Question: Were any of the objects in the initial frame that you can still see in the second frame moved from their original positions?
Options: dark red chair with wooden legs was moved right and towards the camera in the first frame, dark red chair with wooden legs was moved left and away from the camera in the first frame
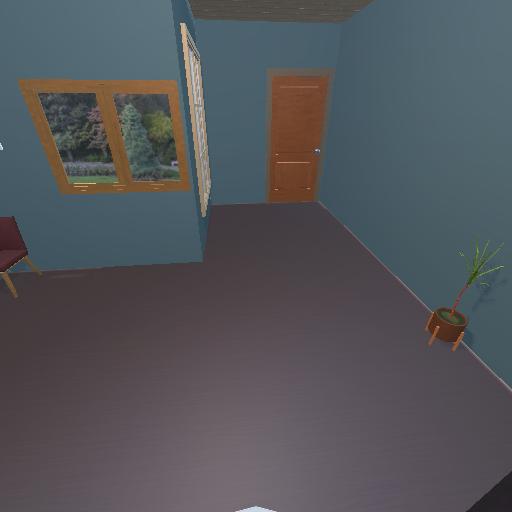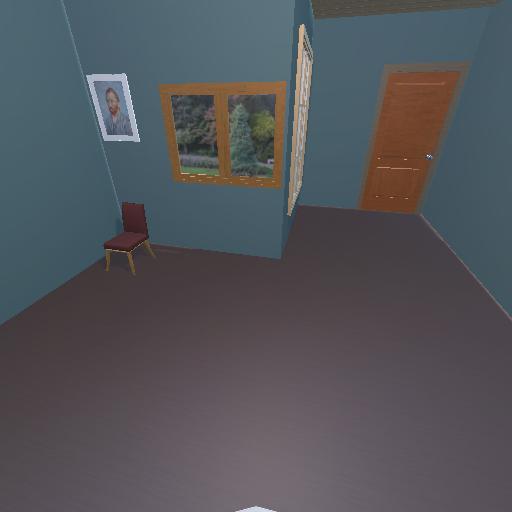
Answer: dark red chair with wooden legs was moved right and towards the camera in the first frame